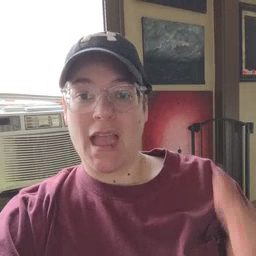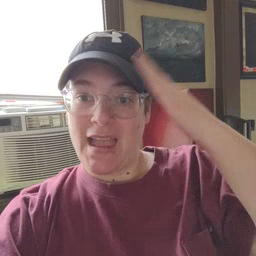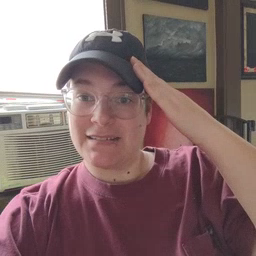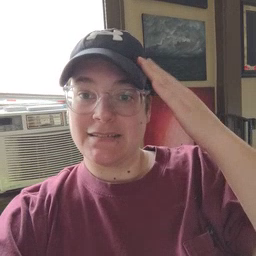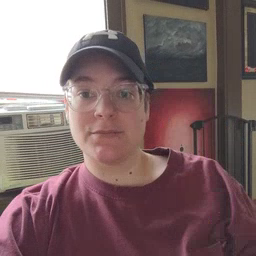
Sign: hat